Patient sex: M
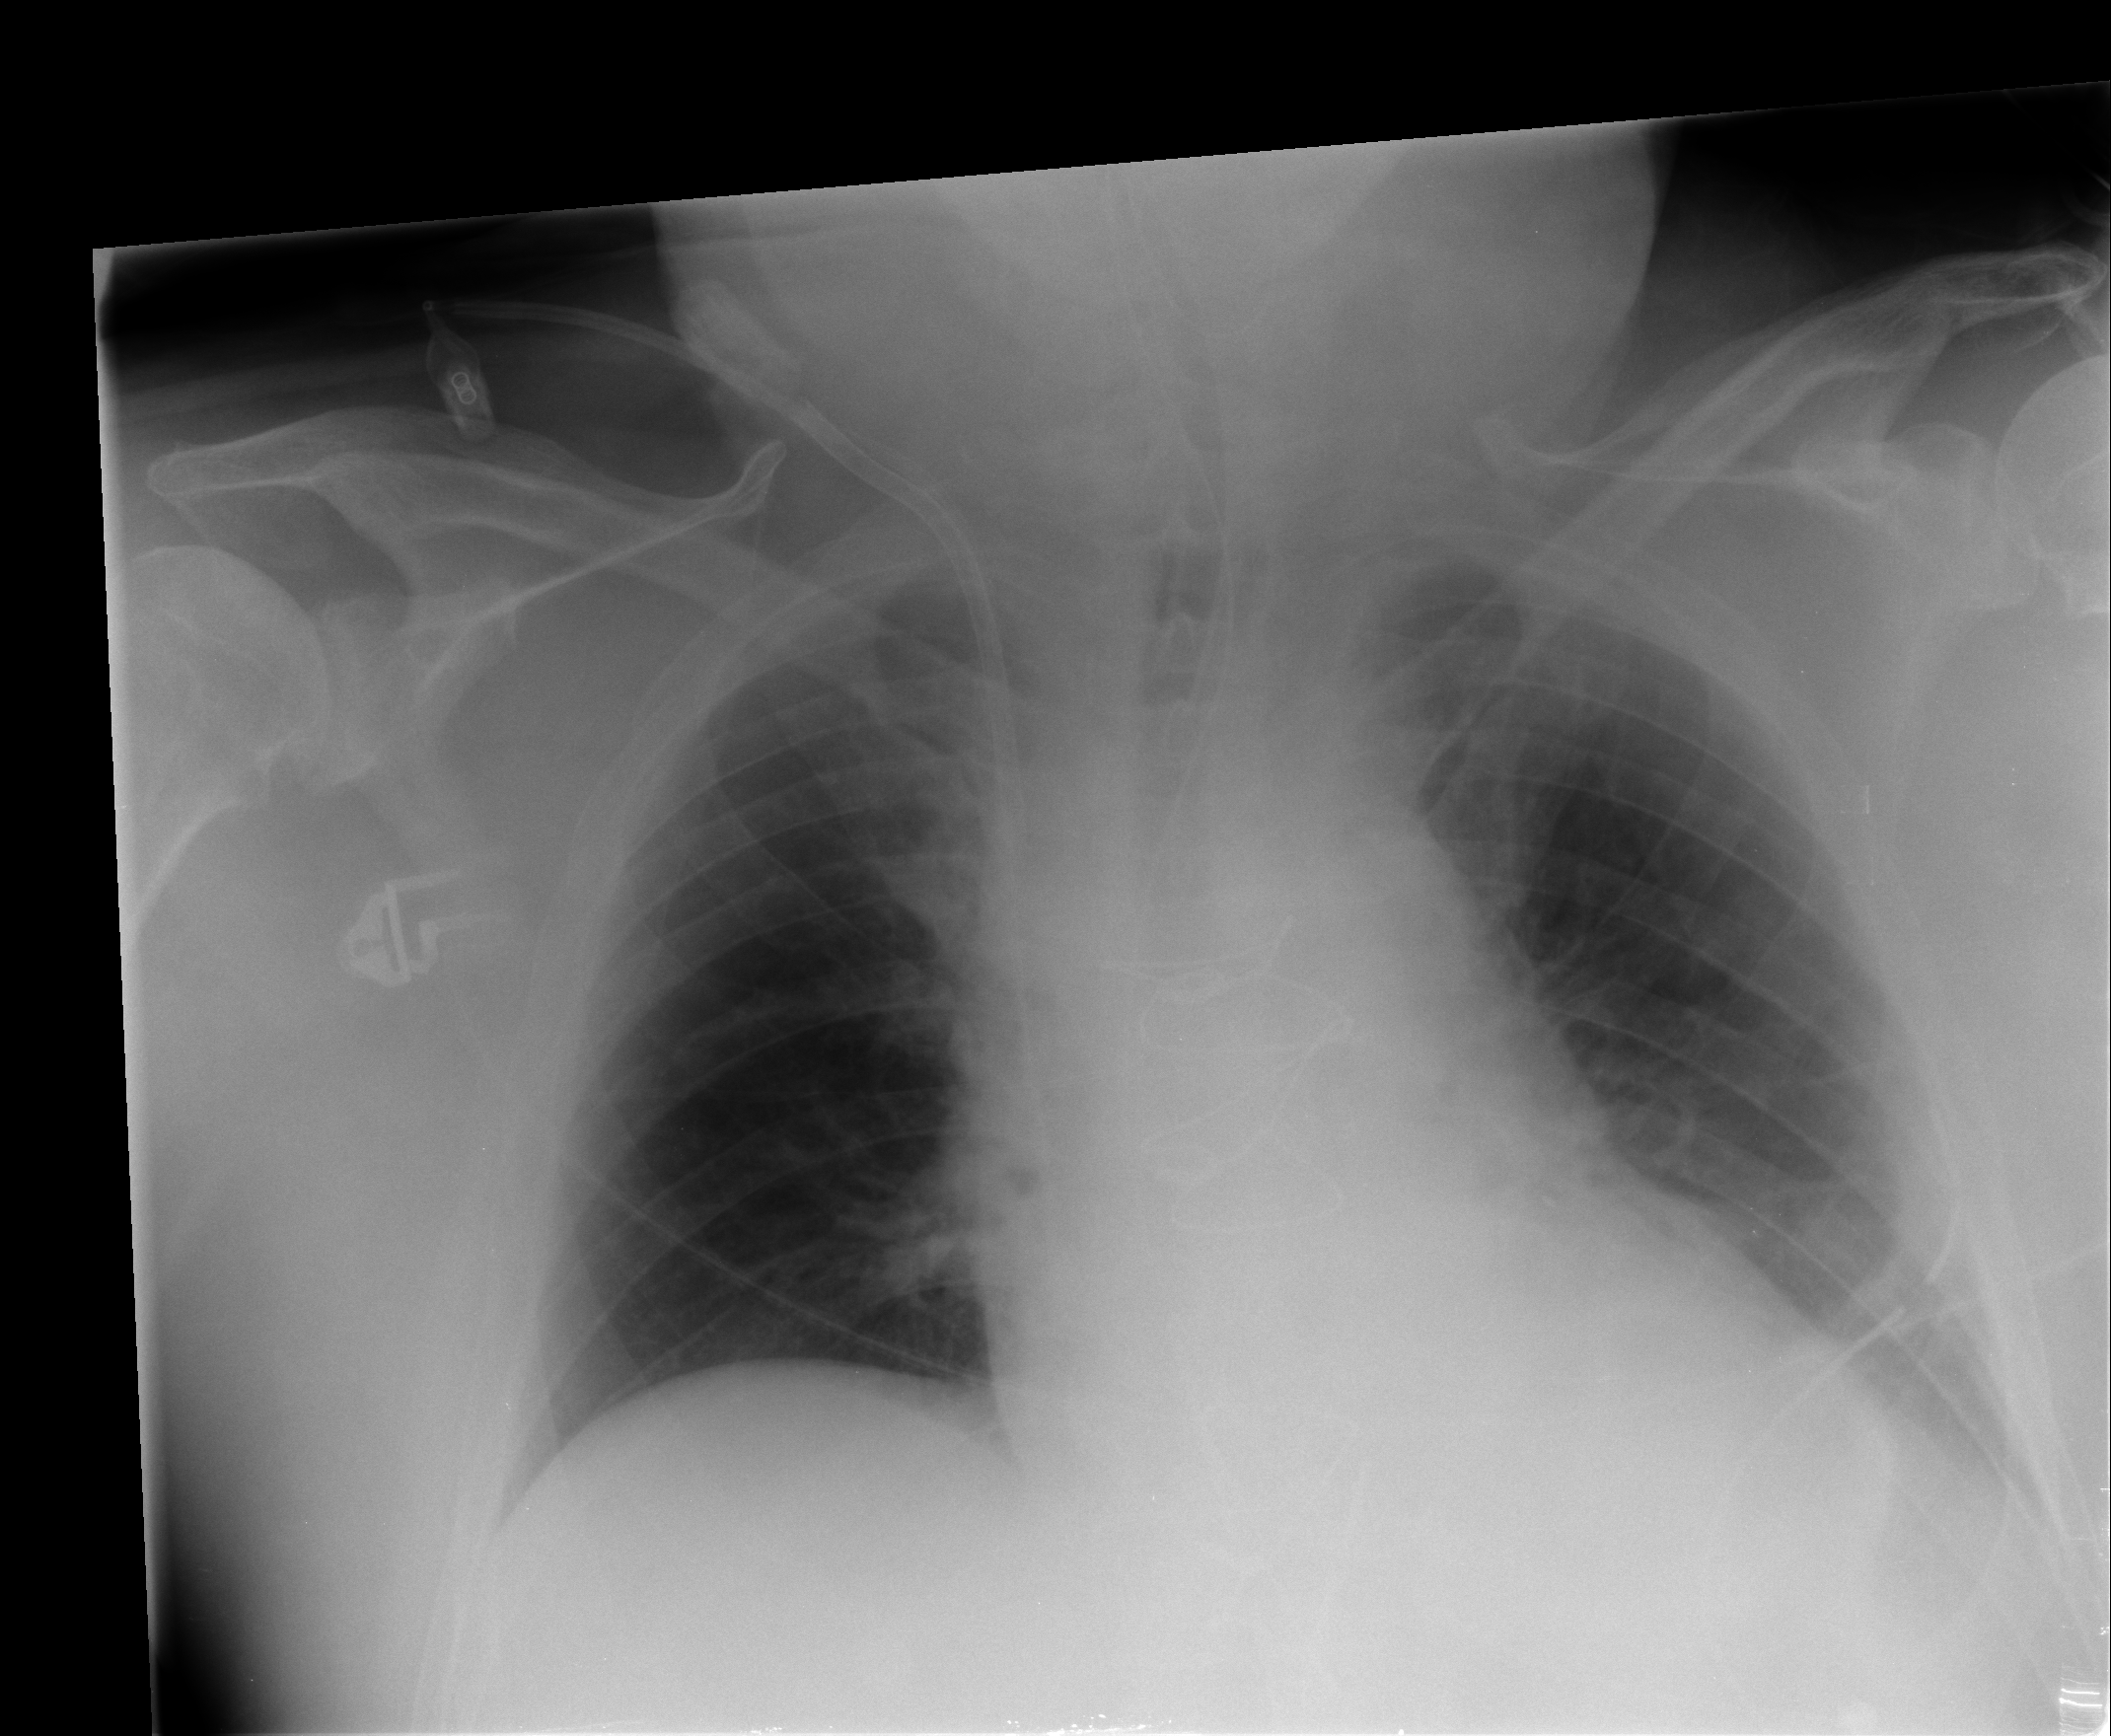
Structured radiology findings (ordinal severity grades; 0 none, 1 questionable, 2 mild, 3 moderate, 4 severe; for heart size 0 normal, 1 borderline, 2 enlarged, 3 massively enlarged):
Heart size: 2
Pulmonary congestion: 2
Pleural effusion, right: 0
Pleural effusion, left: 2
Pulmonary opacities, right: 0
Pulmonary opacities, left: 0
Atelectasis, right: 0
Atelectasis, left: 2